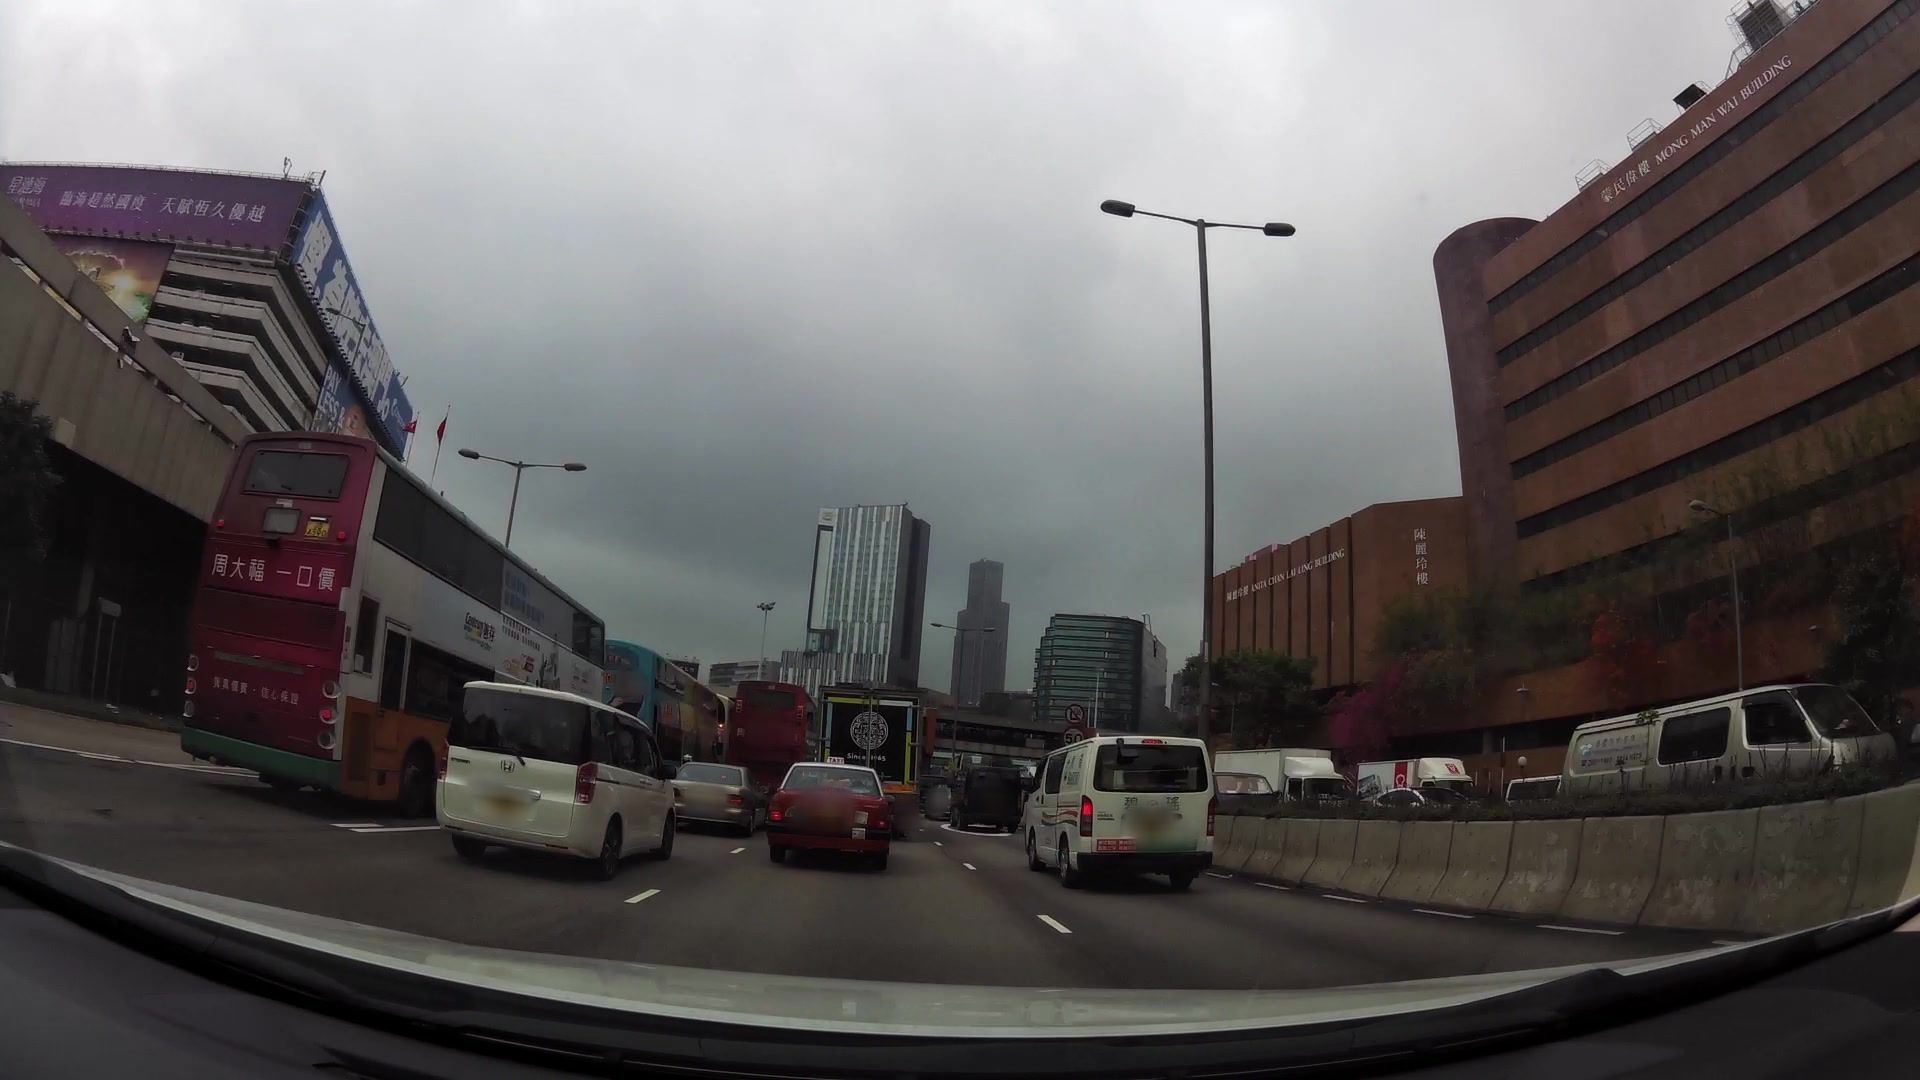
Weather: snowy
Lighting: day
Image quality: good
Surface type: driving surface
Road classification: motorway
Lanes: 4, 5, 6
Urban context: urban centre
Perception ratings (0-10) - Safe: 1.81, Lively: 4.87, Beautiful: 3.18, Boring: 2.06, Depressing: 9.11, Wealthy: 5.82